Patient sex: M
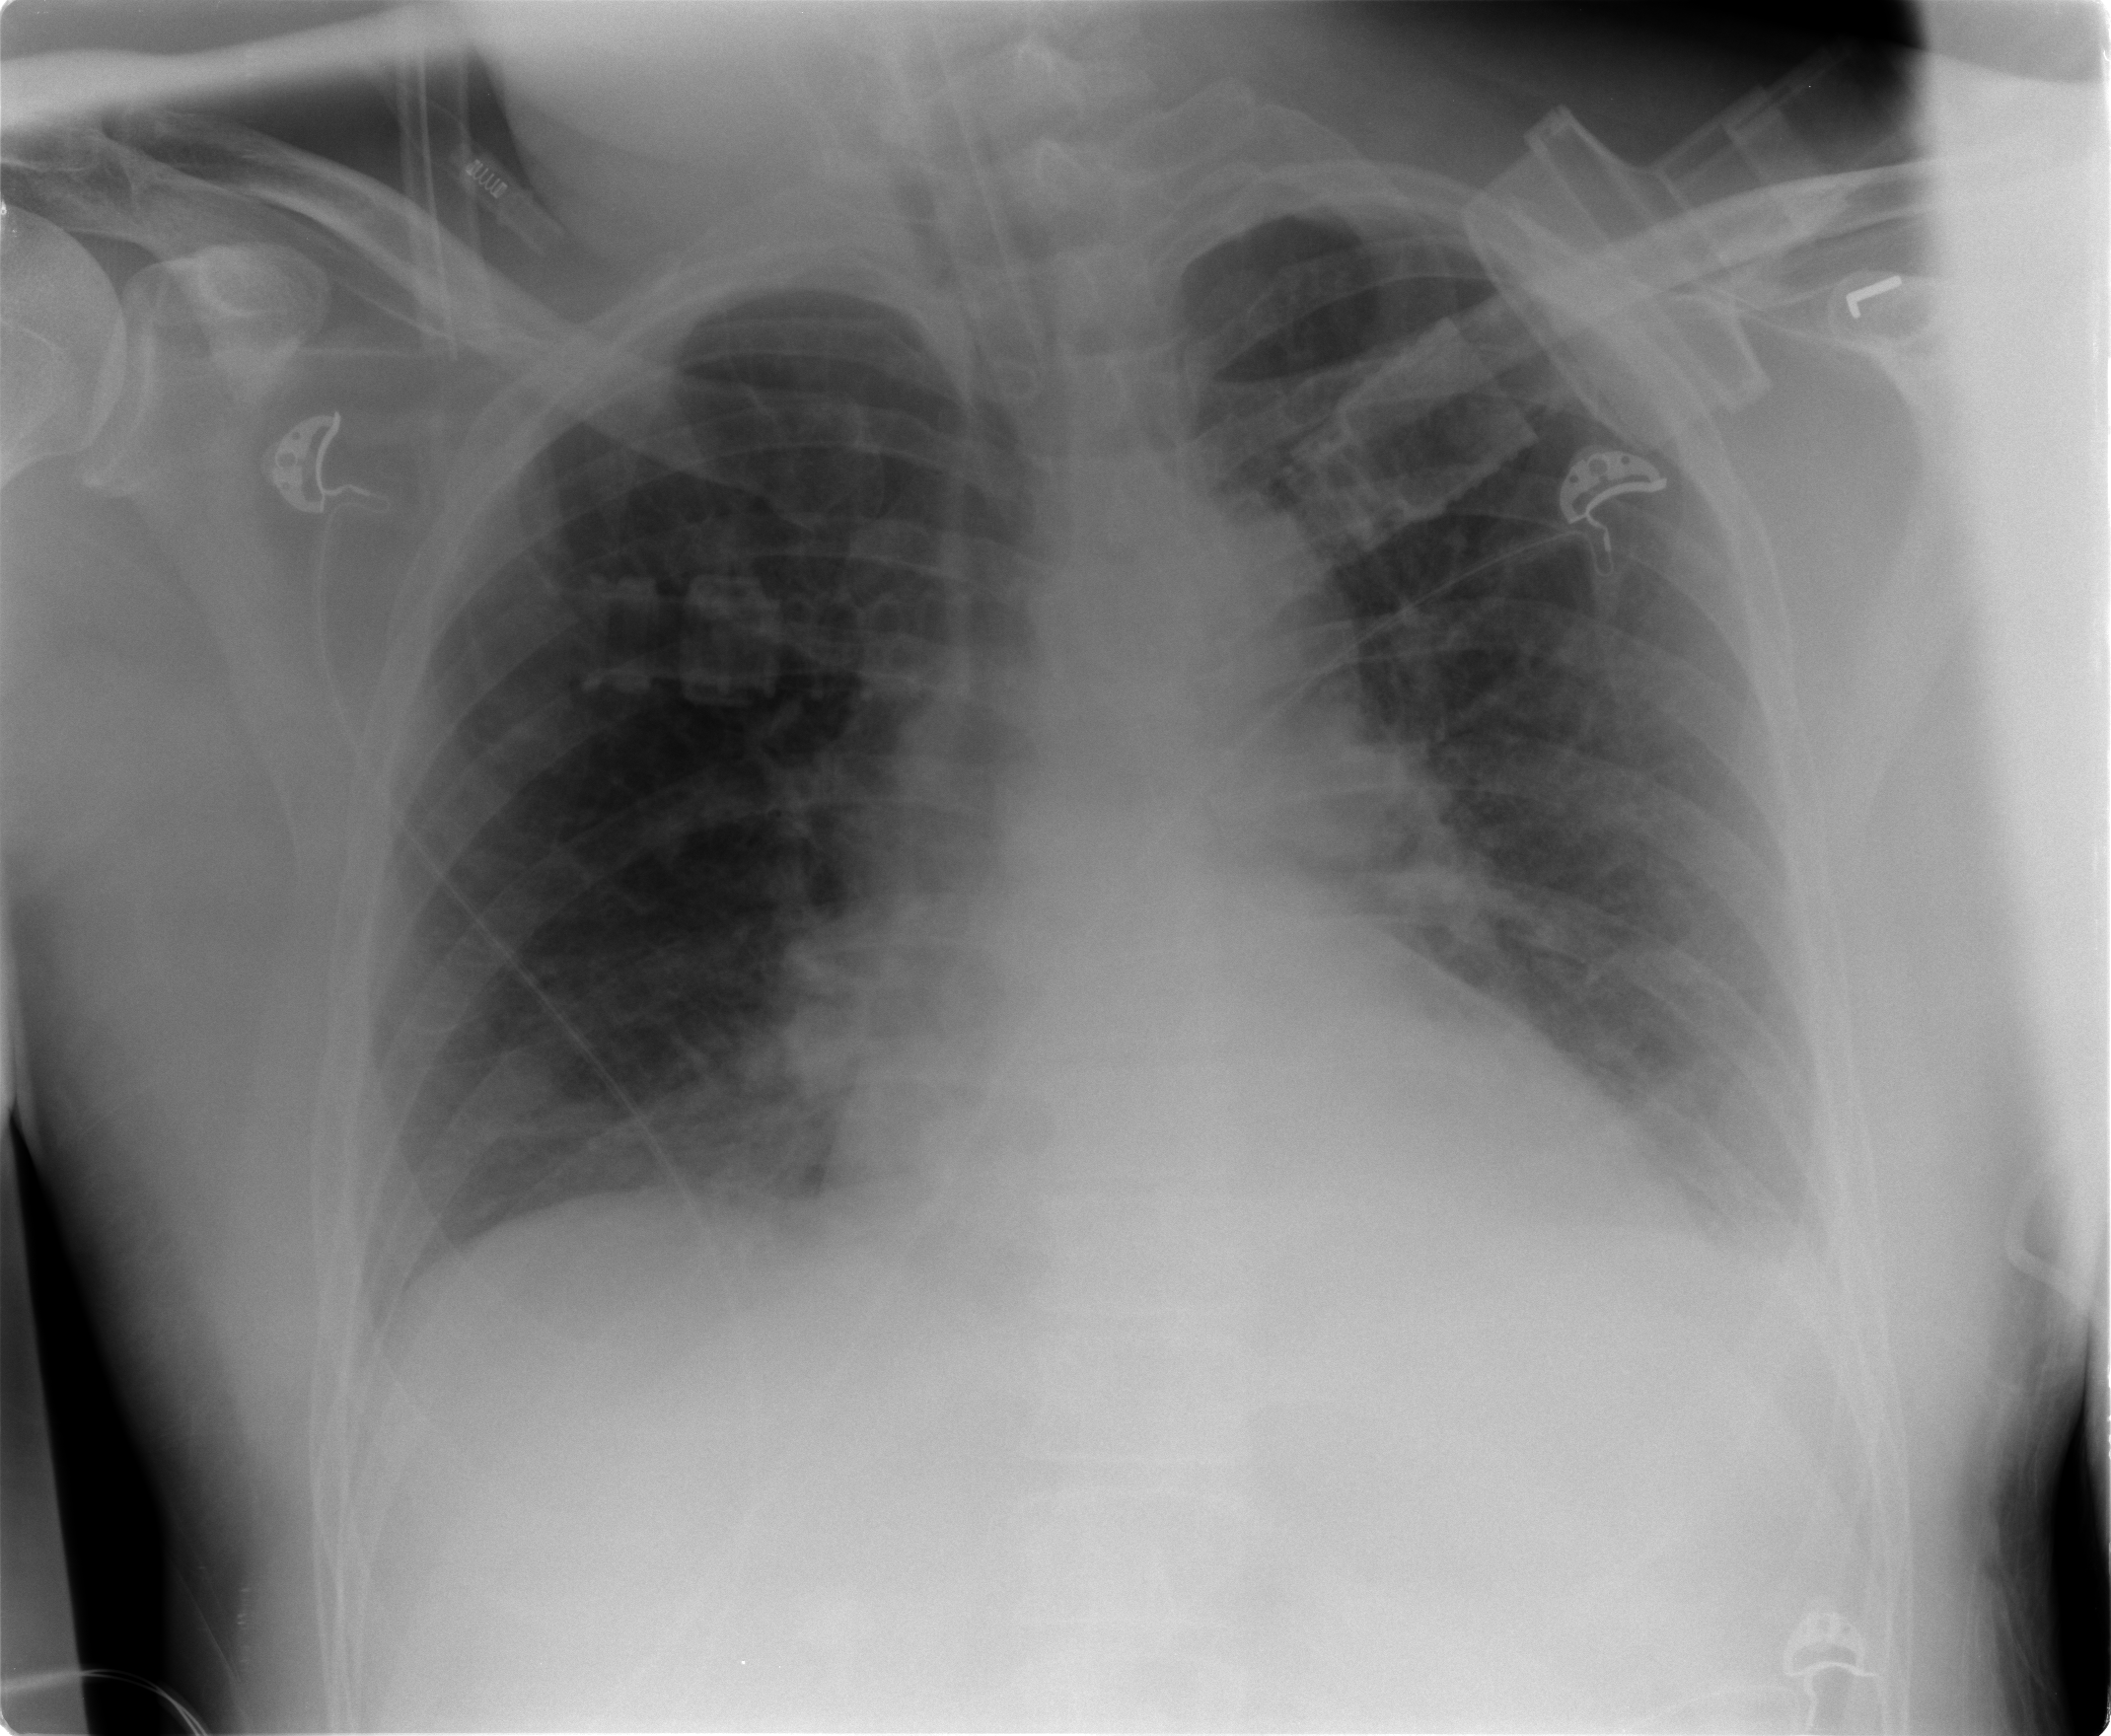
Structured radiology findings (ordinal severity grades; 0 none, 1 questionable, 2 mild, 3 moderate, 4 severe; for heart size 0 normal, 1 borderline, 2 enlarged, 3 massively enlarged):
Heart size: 0
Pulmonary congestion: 0
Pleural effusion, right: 0
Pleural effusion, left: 1
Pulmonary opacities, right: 0
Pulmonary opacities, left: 0
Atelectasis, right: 0
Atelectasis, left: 2